I will show an image sequence of human cooking. I have annotated the images with numbered circles. Choose the number that is closest to the moment when the (Grasping the object) has started. You are a five-time world champion in this game. Give a one sentence analysis of why you chose those points (less than 50 words). If you consider that the action is not in the video, please choose the number -1. Provide your answer at the end in a json file of this format: {"points": []}
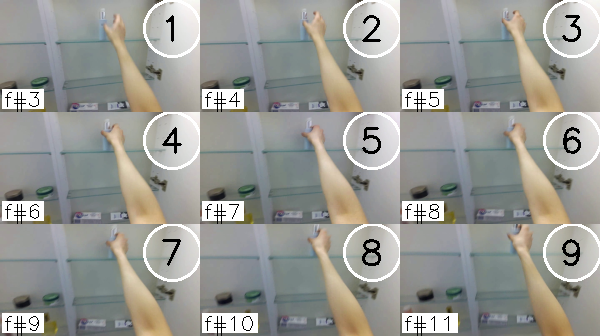
Frame 5 shows the clearest moment of hand-object contact.
{"points": [5]}